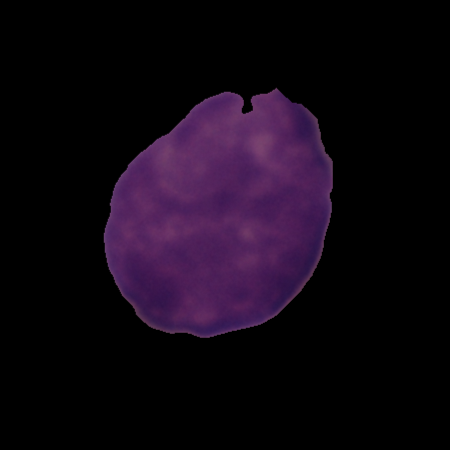
Label: cancer